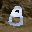
Label: 8